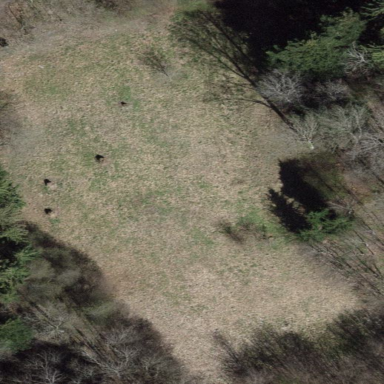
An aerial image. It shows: Beautiful meadow.